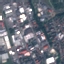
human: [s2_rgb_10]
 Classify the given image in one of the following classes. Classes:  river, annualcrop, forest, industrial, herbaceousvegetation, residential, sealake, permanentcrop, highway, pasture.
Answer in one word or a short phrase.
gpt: Industrial